Question:
I want a boundary like in the image above. Imagine the black as physics enabled wall and the red dot as the hero. The hero must move inside the boundaries.
'''
self.physicsBody = [SKPhysicsBody bodyWithEdgeLoopFromRect:self.frame];
'''
Only creates straight lines.
Is it possible in iOS7 or iOS8?
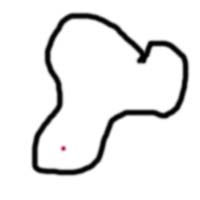
Answer: I think you want <URL> from a 'UIBezierPath'. Something like this:
'''
UIBezierPath *path = [...]; //Create path to your specifications
self.physicsBody = [SKPhysicsBody bodyWithEdgeLoopFromPath:path.CGPath];
'''
The only requirement is that the path can't intersect itself.